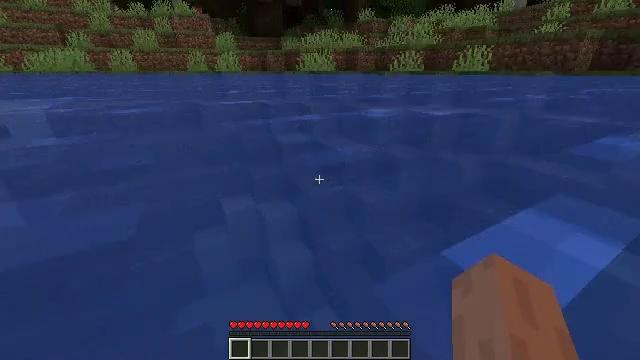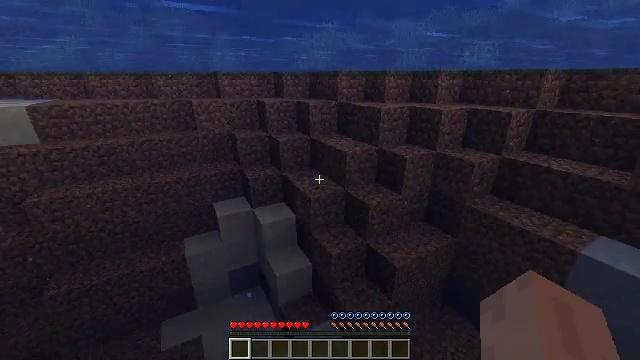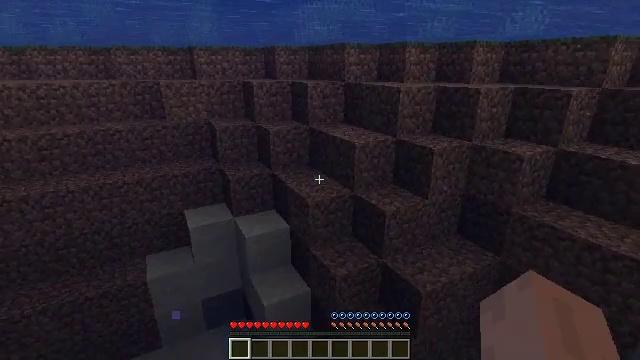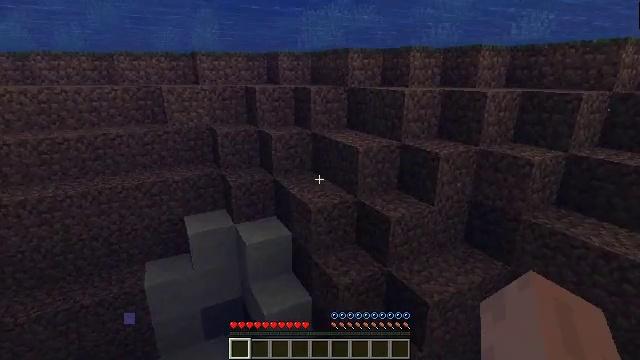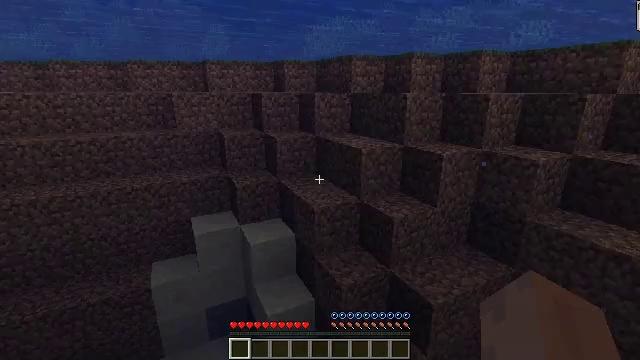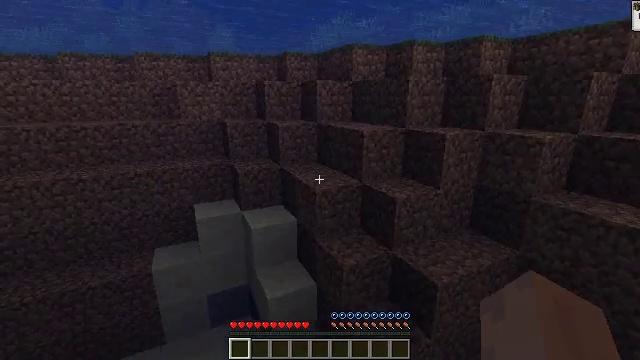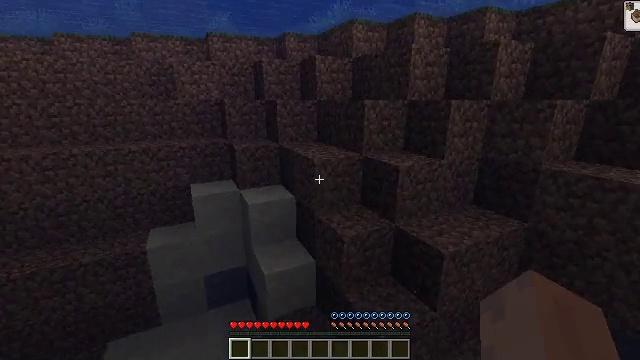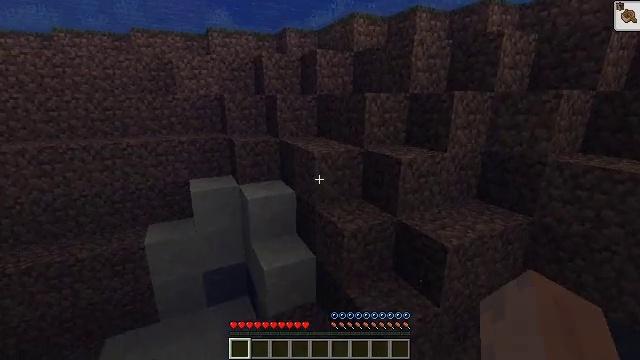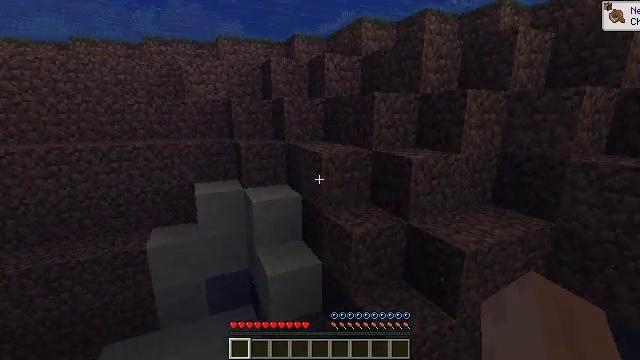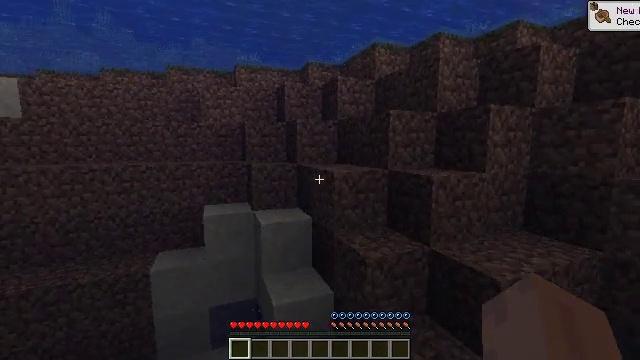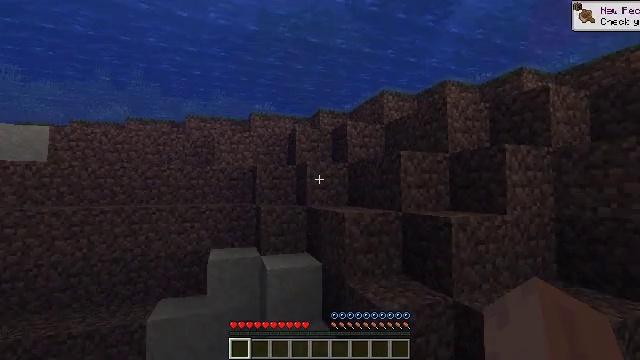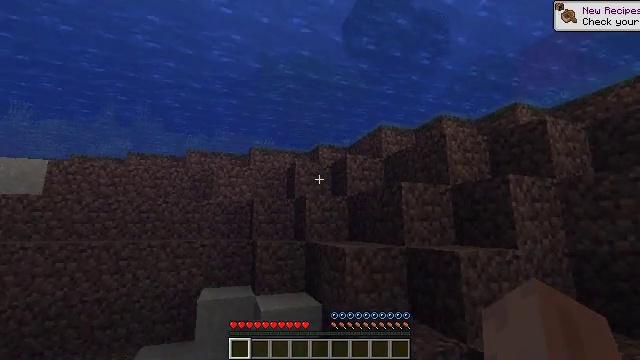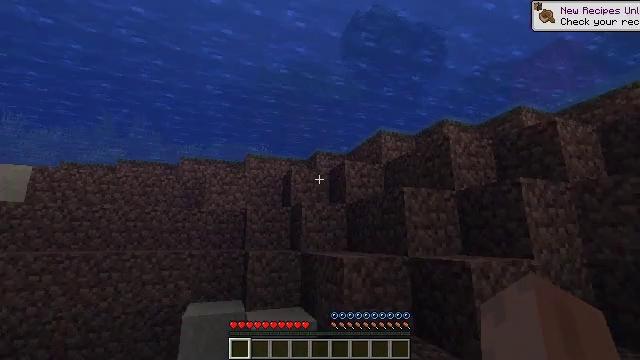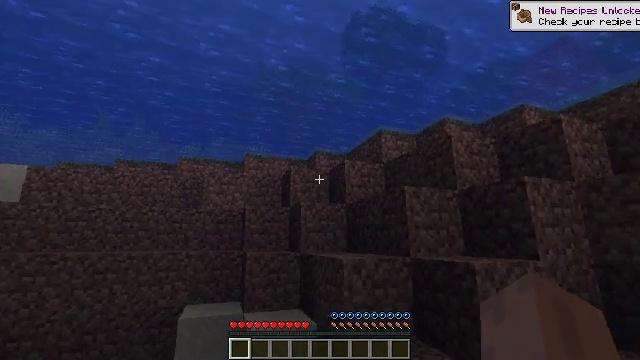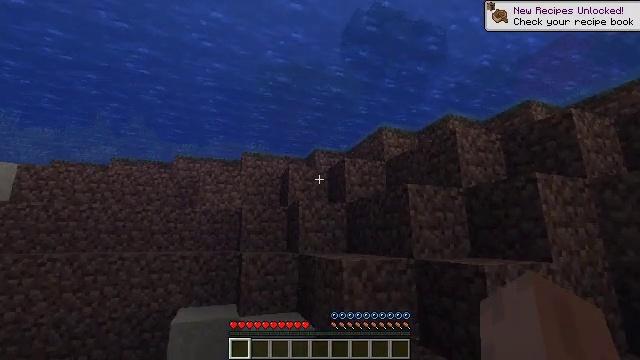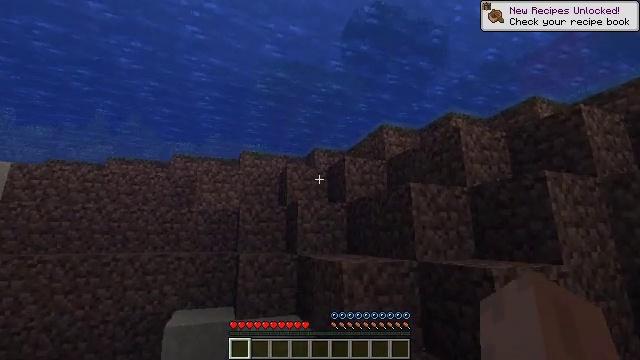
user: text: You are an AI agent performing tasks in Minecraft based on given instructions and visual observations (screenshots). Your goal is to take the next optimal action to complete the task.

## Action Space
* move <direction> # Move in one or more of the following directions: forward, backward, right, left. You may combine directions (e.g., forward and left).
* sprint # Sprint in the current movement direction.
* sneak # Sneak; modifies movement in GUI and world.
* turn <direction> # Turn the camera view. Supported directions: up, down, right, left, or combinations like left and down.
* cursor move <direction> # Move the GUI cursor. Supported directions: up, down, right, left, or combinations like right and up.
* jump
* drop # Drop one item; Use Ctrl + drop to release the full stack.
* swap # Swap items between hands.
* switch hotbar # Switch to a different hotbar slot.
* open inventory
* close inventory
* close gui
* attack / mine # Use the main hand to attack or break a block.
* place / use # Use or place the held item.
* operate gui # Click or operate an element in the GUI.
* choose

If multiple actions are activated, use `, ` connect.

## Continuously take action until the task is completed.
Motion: motion action
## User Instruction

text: Chop down the oak log.
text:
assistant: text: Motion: move forward, sprint, turn up
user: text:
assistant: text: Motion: move forward, sprint, turn up
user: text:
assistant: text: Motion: move forward, sprint, turn up
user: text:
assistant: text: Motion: move forward, sprint, turn up
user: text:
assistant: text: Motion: move forward, sprint
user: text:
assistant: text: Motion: move forward, sprint
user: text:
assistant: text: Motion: move forward, sprint
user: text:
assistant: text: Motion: move forward, sprint, turn left and up
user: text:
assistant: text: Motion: move forward, sprint, turn left and up
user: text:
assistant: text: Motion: move forward, sprint, turn left and up
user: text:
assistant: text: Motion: move forward, sprint, turn up
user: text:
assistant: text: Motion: move forward, sprint, turn up
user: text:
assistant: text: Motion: move forward, sprint
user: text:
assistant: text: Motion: move forward, sprint
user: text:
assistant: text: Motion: move forward, sprint
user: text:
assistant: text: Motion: move forward, sprint
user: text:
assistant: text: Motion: move forward, sprint, turn left and down
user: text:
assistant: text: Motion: move forward, sprint, turn left and down
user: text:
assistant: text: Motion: move forward, sprint, turn left and down
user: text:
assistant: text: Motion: move forward, sprint, turn left
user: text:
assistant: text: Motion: move forward, sprint, turn left
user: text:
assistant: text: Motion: move forward, sprint, turn left
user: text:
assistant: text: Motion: move forward, sprint, turn left, jump
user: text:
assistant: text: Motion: move forward, sprint, turn left, jump
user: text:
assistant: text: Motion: move forward, sprint, jump
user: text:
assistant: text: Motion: move forward, sprint, jump
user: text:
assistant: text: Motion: move forward, sprint
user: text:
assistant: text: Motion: move forward, sprint
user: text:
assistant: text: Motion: move forward, sprint, turn down
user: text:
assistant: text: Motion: move forward, sprint